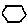
Label: hexagon